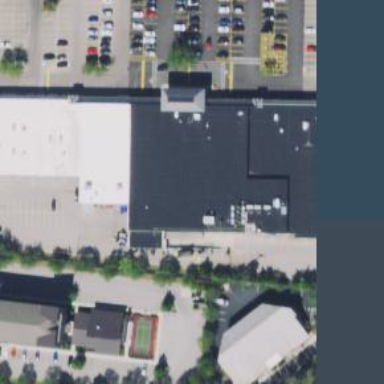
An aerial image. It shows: Supermarket.